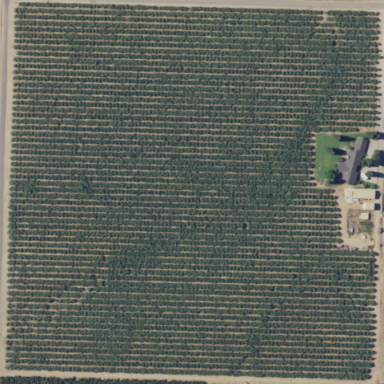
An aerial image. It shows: Beautiful vineyard in the countryside.